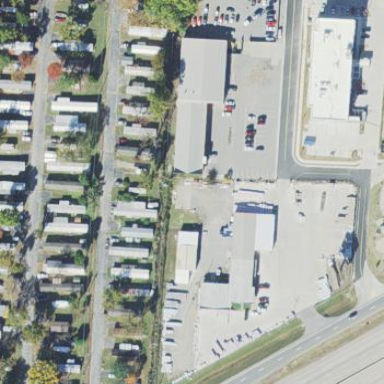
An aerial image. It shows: Residential area known as trailer park.